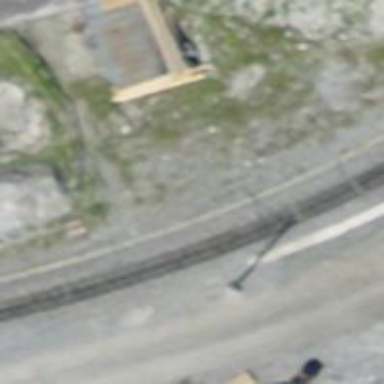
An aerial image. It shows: Narrow-gauge railway track with one electrified contact line.